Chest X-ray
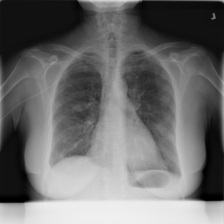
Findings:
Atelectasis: negative
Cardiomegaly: negative
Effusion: positive
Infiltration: negative
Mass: negative
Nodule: negative
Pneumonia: negative
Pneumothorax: positive
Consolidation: negative
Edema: negative
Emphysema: negative
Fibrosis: negative
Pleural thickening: negative
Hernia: negative